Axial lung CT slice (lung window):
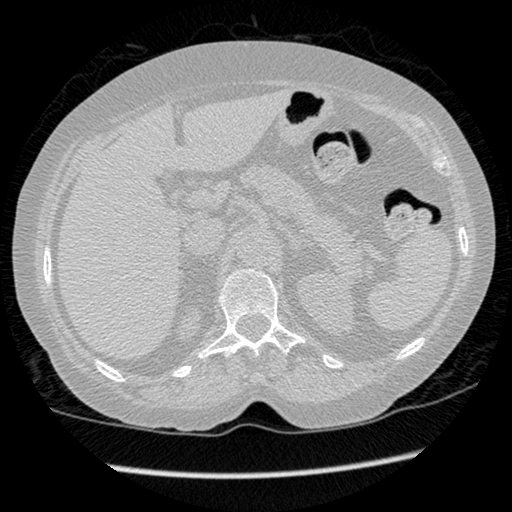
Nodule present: no